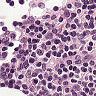
Metastatic tissue present: no